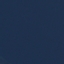
Land use / land cover: SeaLake